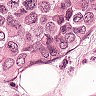
Metastatic tissue present: yes